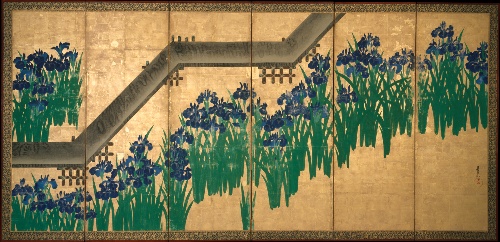
Title: 八橋図屏風 |Irises at Yatsuhashi (Eight Bridges)
Artist: Ogata Kōrin
Artist bio: Japanese, 1658–1716
Date: after 1709
Object type: Screen
Classification: Paintings
Medium: Pair of six-panel folding screens; ink and color on gold leaf on paper
Culture: Japan
Period: Edo period (1615–1868)
Dimensions: Image (each screen): 64 7/16 in. x 11ft. 6 3/4 in. (163.7 x 352.4 cm)
Overall (each screen): 70 1/2 in. x 12 ft. 2 1/4 in. (179.1 x 371.5 cm)
Department: Asian Art
Credit line: Purchase, Louisa Eldridge McBurney Gift, 1953
Accession year: 1953
Repository: Metropolitan Museum of Art, New York, NY
Tags: Flowers|Bridges